Question: I would like to eliminate the white space in between each of the colors for each column

I have used the below code
'''
ggplot(data=TranscriptionTargetsClassTable, aes(x=Target, y = Class)) +
geom_tile(aes(fill = Class), color = "black", size = 0.1) +
coord_flip() +
theme_classic(base_size = 16)
'''
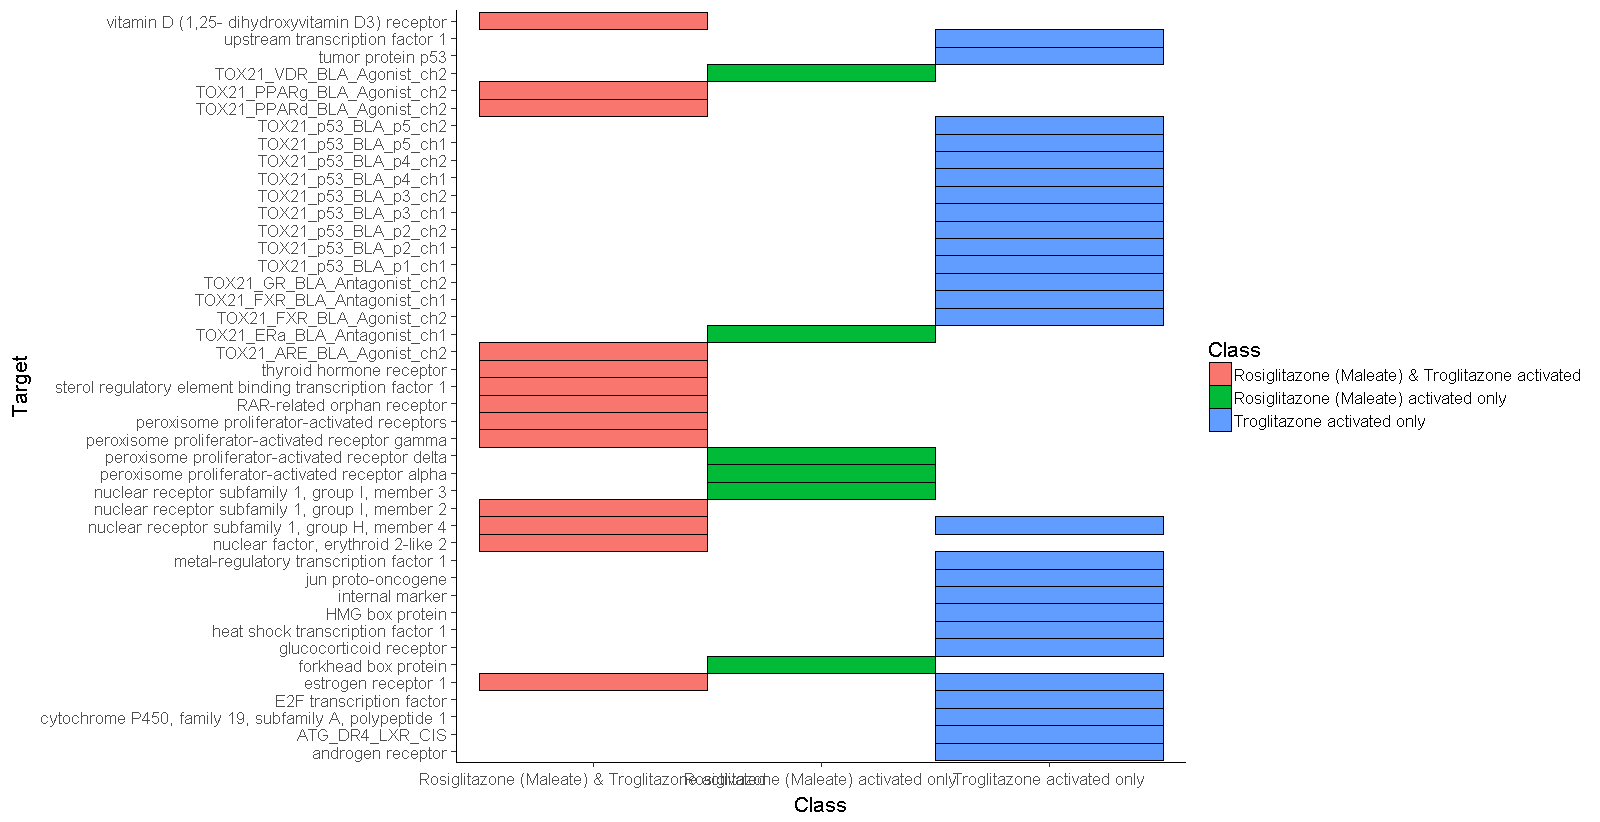
Answer: I'm seeing two ways to interpret your Q - First, remove the white space by aligning the plot into a single column.
'''
TranscriptionTargetsClassTable <- data.frame(Target=sample(LETTERS,10,replace=FALSE),
Class=sample(c('A','B','C'),10,replace=TRUE))
library(ggplot2)
ggplot(data=TranscriptionTargetsClassTable, aes(x=Target, y = 1,fill = Class)) +
geom_tile()+ coord_flip() + theme_classic(base_size = 16)
'''
<URL>
Or, reorder the plot, such that there is no white space between rows with the same color.
'''
TranscriptionTargetsClassTable$Target2 <- factor(TranscriptionTargetsClassTable$Target,
levels=unique(TranscriptionTargetsClassTable$Target[order(TranscriptionTargetsClassTable$Class)]), ordered=TRUE)
ggplot(data=TranscriptionTargetsClassTable, aes(x=Target2, y = Class,fill = Class)) +
geom_tile()+ coord_flip() + theme_classic(base_size = 16)
'''
<URL>
Let me know if you had a different intent.